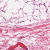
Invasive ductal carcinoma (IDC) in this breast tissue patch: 0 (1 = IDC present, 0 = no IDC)